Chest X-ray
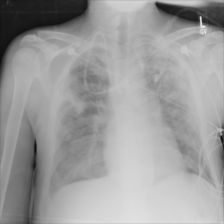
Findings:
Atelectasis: negative
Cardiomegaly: negative
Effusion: negative
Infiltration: negative
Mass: negative
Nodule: negative
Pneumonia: negative
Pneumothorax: negative
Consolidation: negative
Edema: negative
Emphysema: negative
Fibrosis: negative
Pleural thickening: negative
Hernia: negative